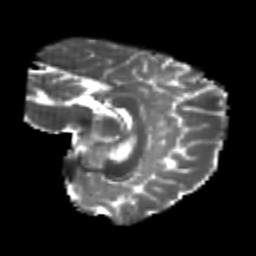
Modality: T2w
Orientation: sagittal
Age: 20
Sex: female
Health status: healthy
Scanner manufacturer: philips
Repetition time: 7.384 s
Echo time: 0.08599 s